Question: I'm trying to do an HTML email that have columns overlapped. No problems to do this with divs, but need to do it with tables and I didn't played with tables in years!

I need the green col to be displaced from top and overflow on bottom of the row.
The blue row will have a background image and the green col will be a solid background color.
I've tried nesting a new table inside the row and doing the row taller than the background image, but I want to know if is there any other solution.
This is what I currently have:
<URL>
'''
<table width="800" border="0" cellspacing="0">
<tr>
<td height="98" colspan="2" style="background-color: #efefef;"></td>
</tr>
<tr height="400" style="background-color: #f0c;">
<td colspan="2">
<table height="400" width="800" border="0" cellspacing="0">
<tr>
<td height="100" colspan="2">Some text here</td>
</tr>
<tr>
<td width="500" height="278"></td>
<td width="300" style="background-color: #0fc;">More text here</td>
</tr>
</table>
</td>
<tr>
<td height="98" colspan="2" style="background-color: #efefef;"></td>
</tr>
</table>
'''
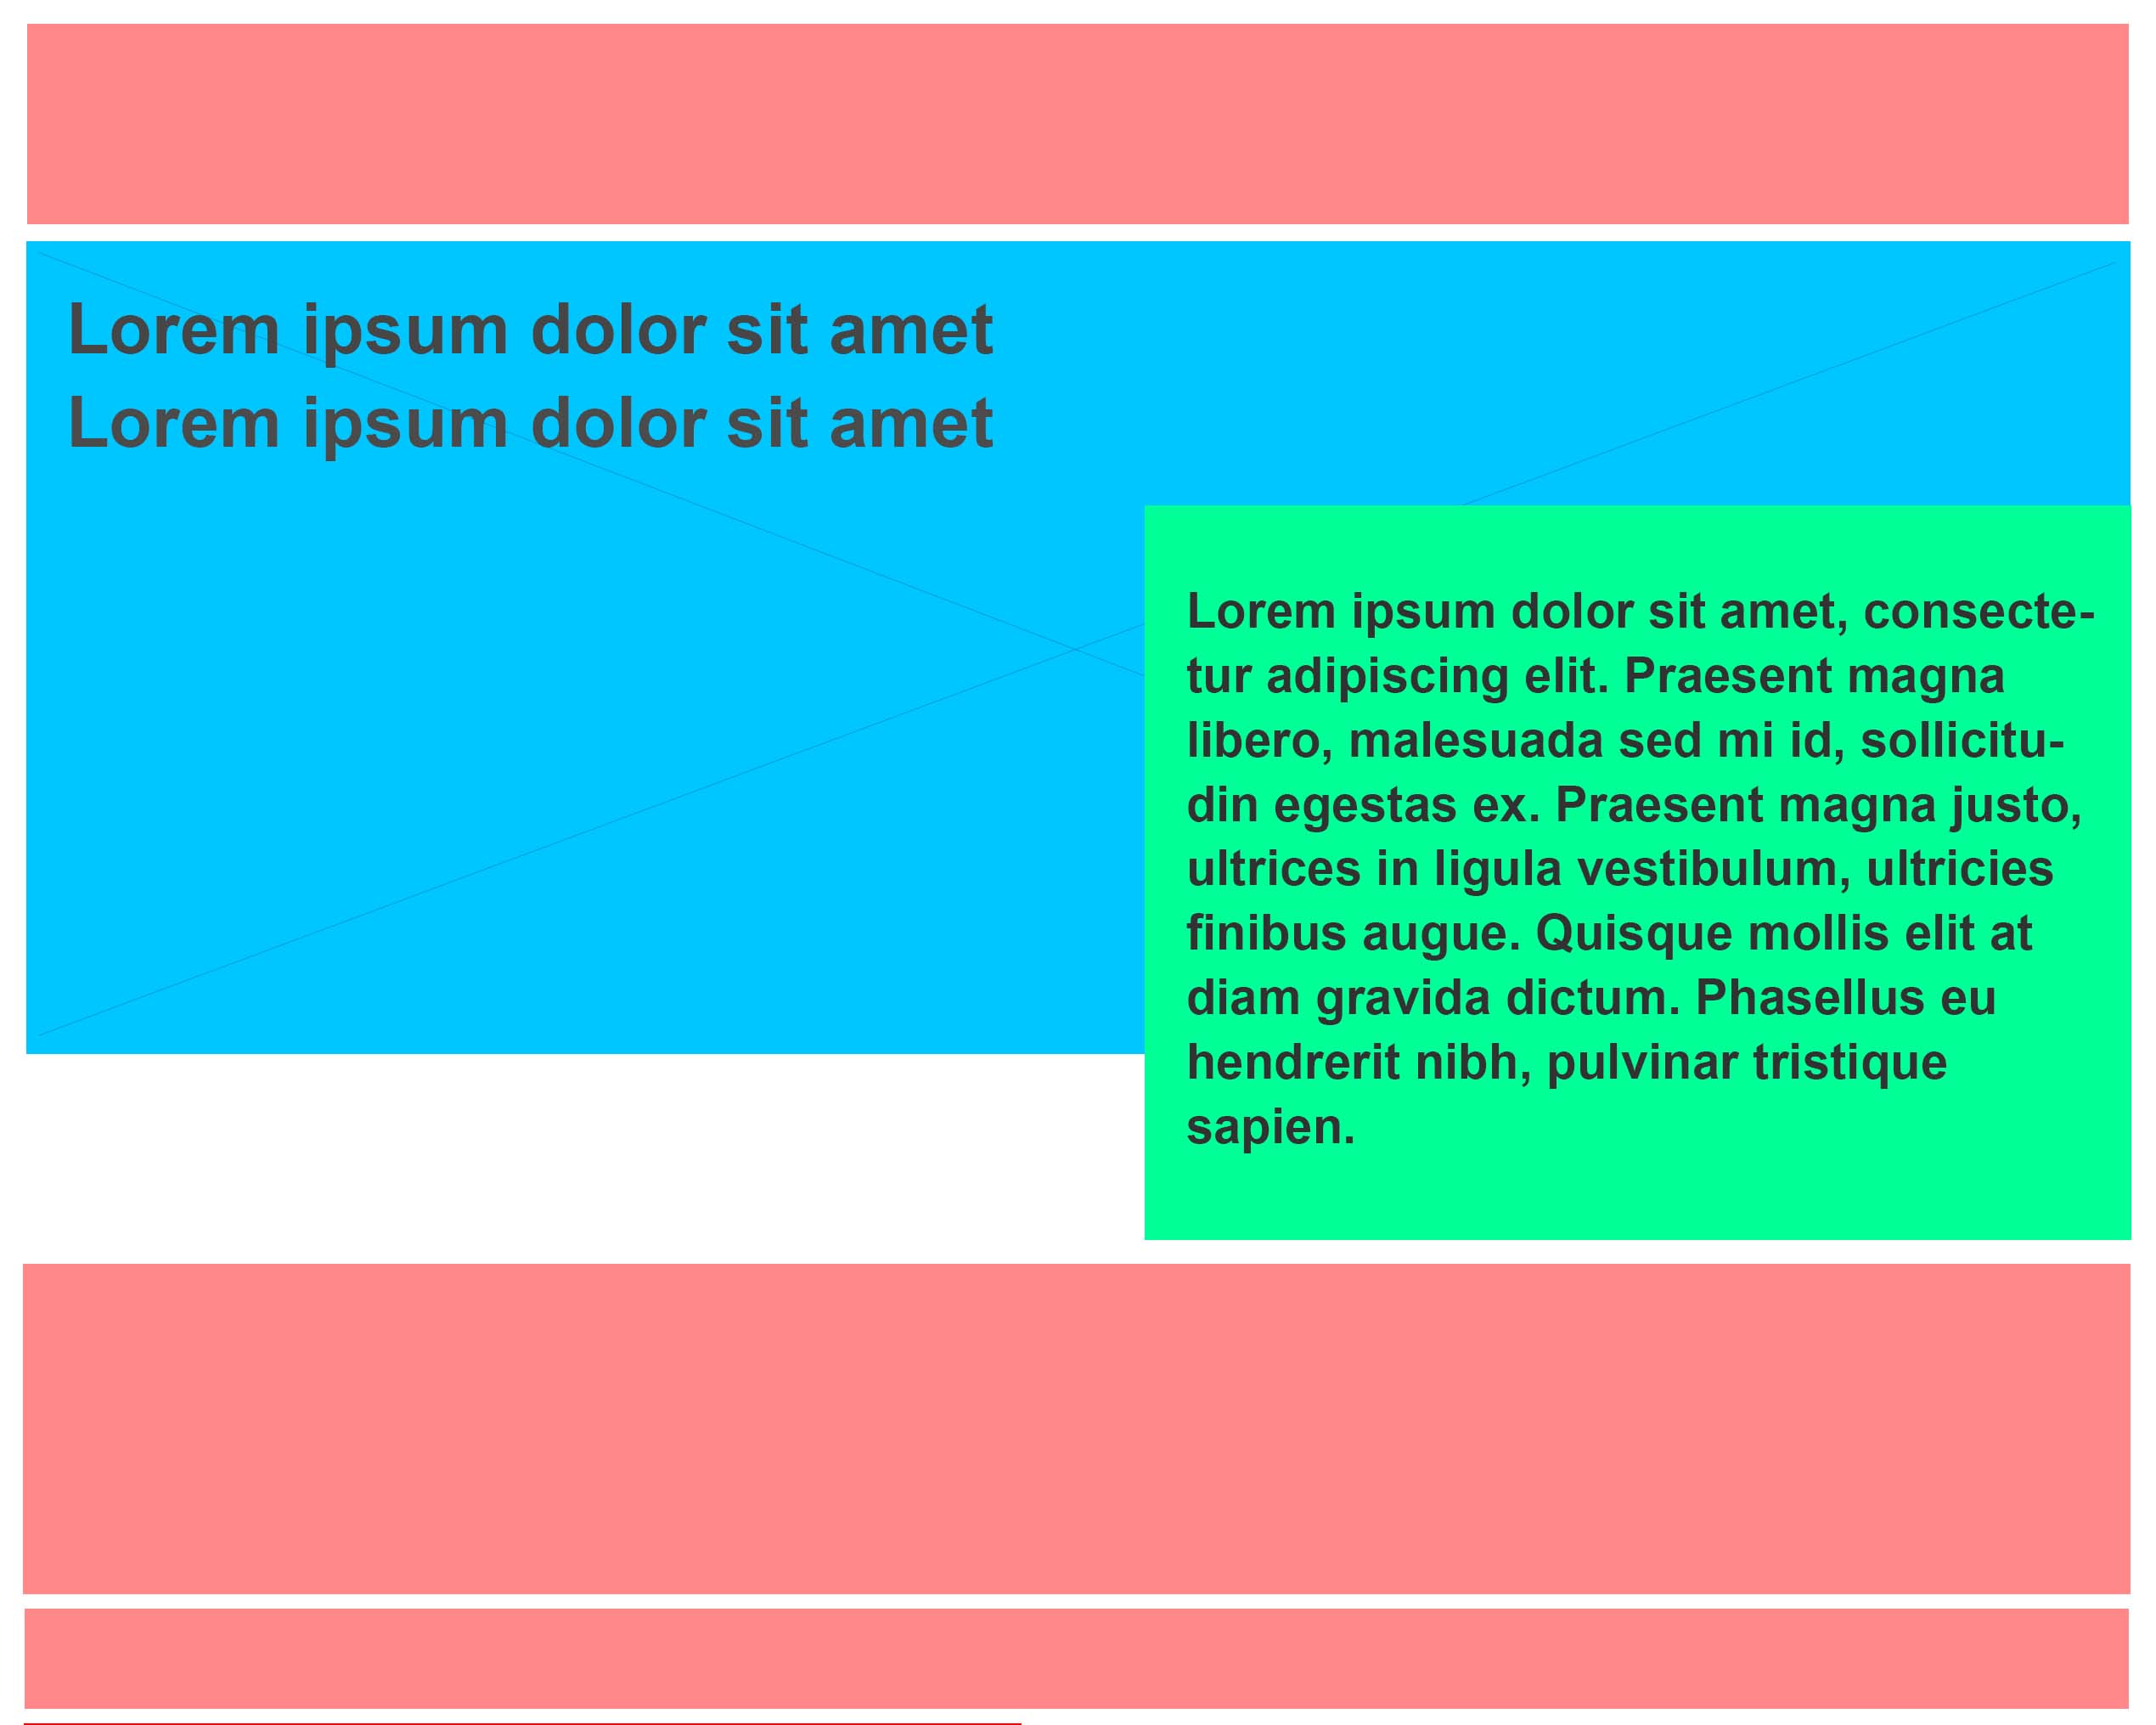
Answer: Try below code.
I just created new Simplified HTML Structure and applied in-line style.
If you are trying to create email template. You should use in-line styles. Email template doesn't support internal & external style-sheets.
'''
<table style="width: 500px;" cellpadding="10" cellspacing="0">
<tr style="background: #FF888A;">
<td width="50%">First</td>
<td></td>
</tr>
<tr style="background: #00C6FF;">
<td colspan="2">First</td>
</tr>
<tr>
<td style="background: #00C6FF;">First</td>
<td style="background:#00FF95;">Overlay content</td>
</tr>
<tr>
<td style="background: #00C6FF;">First</td>
<td style="background:#00FF95;"></td>
</tr>
<tr>
<td style="background: #fff;">First</td>
<td style="background:#00FF95;"></td>
</tr>
<tr style="background: #fff;">
<td colspan="2">First</td>
</tr>
<tr style="background: #FF888A;">
<td colspan="2">First</td>
</tr>
<tr style="background: #FF888A;">
<td colspan="2">First</td>
</tr>
</table>
'''
<URL>